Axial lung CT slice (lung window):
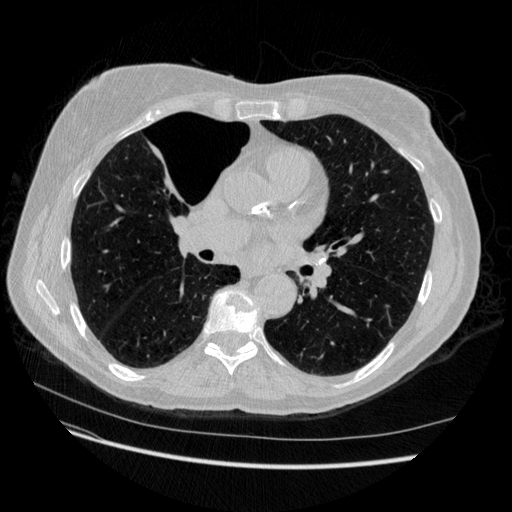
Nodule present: no